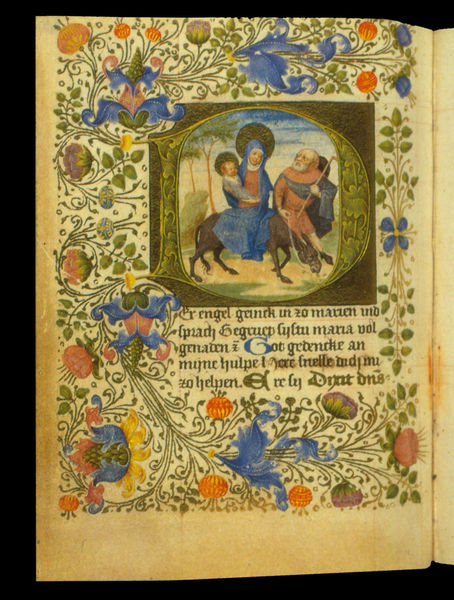
Titel: Lochner-Gebetsbuch
Künstler: Stefan Lochner
Institution: Darmstadt, Universitäts- und Landesbibliothek
Schlagwörter: blätter, blumen, ornament, bibel, esel, ranken, schrift, inschrift, ornamente, verzierung, flucht, buch, druck, seite, illustration, text, buchdeckel, buchdruck, christus, jesus, religiös, maria, auszug, ochse, abbildung, göttlich, josef, heilige familie, erzählung, betlehem, josepf, lochner, deutch